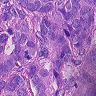
Metastatic tissue present: yes